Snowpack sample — Buffalo Mountain, Silverthorne, Colorado, USA (1/25/25, 10:11 AM MST)
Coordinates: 39.6222, -106.1139
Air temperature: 22 °F
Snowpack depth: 110 cm
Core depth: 20 cm
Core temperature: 48.2 °F
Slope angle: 12°, slope face: 102°
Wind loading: high
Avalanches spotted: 0
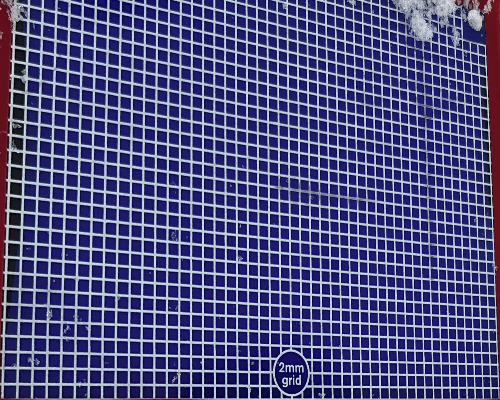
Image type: profile
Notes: No avalanches nearby, collected on the outskirts of a fire break 15 meters from the treeline, on way to Buffalo and Red Mountain